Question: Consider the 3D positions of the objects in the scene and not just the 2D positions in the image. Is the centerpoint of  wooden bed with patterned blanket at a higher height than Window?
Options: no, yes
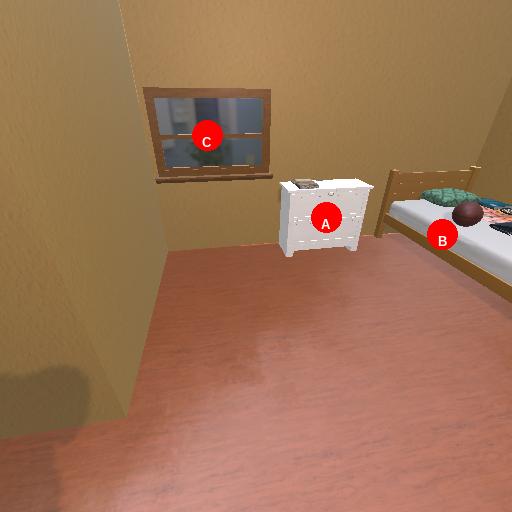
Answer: no